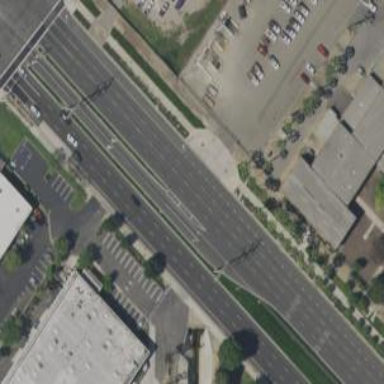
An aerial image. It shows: Primary link highway with asphalt surface.